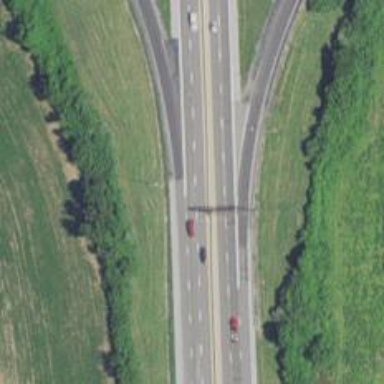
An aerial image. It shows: Primary highway with expressway characteristics.